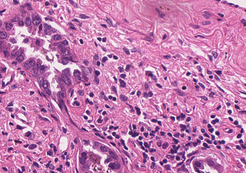
Tumor epithelial tissue: yes
Tumor-associated stroma tissue: yes
Normal tissue: no